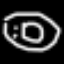
Label: donut